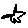
Label: star